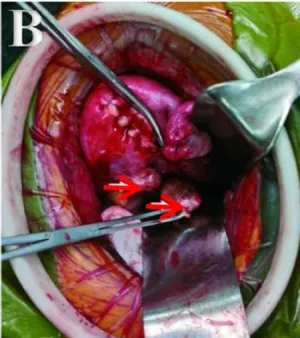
(A,B) Lesions seen interoperation. (B) Lesions in the back wall and sacral ligament of the uterus.
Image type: medical_photograph (other_medical_photograph)